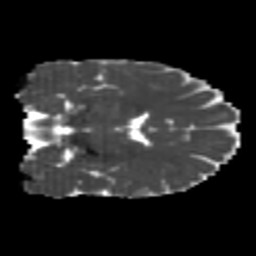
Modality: MD
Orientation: coronal
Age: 24
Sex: female
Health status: healthy
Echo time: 0.074 s